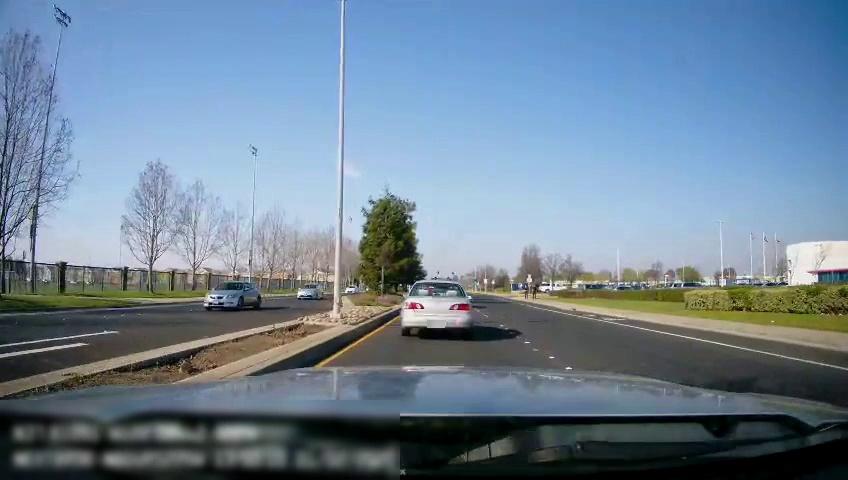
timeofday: Day
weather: Sunny
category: Drivable Space
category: Drivable Space
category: Vehicles | Car
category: Vehicles | Car
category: Vehicles | Car
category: Vehicles | Truck
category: Pedestrians
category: Pedestrians
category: Vehicles | Car
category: Lanes | Current Lane
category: Lanes | Current Lane
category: Lanes | Alternate Lane
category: Lanes | Opposite Lane